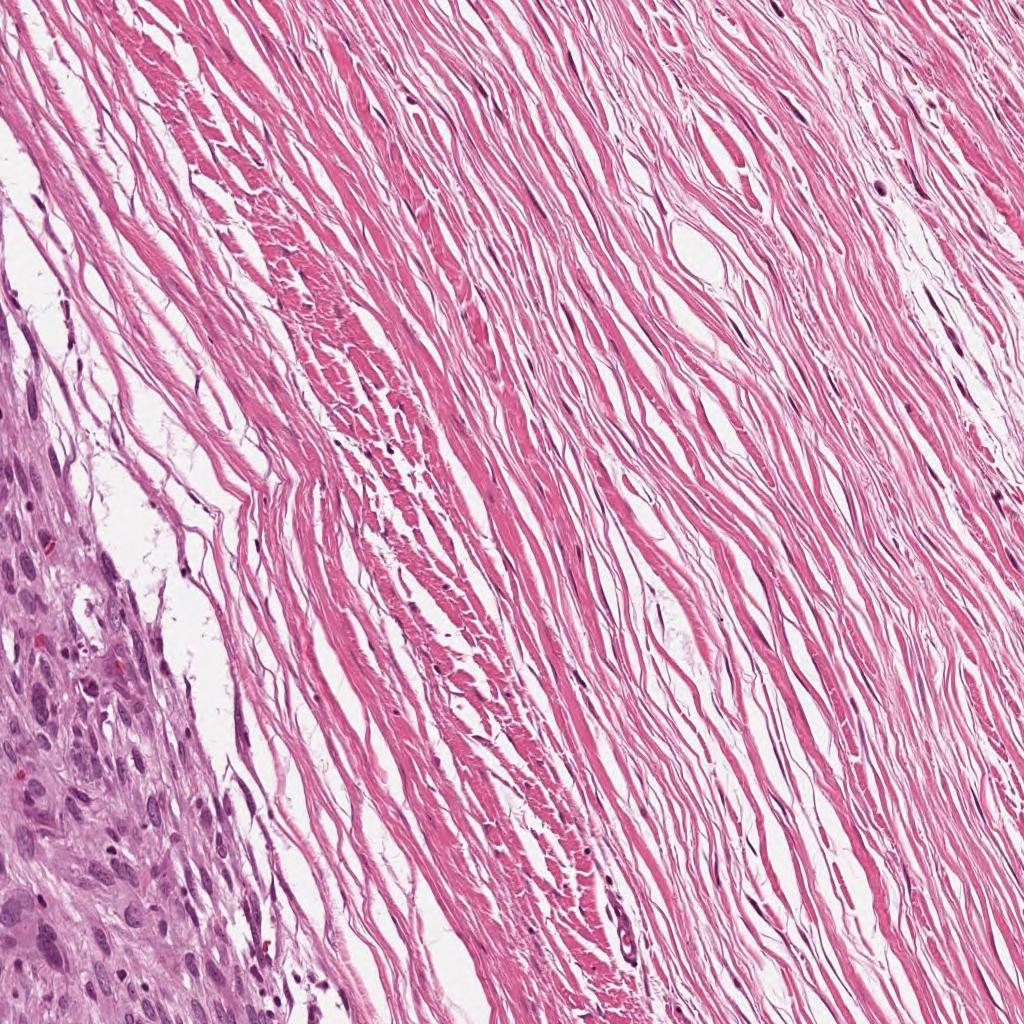
Label: Viable